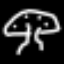
Label: mushroom